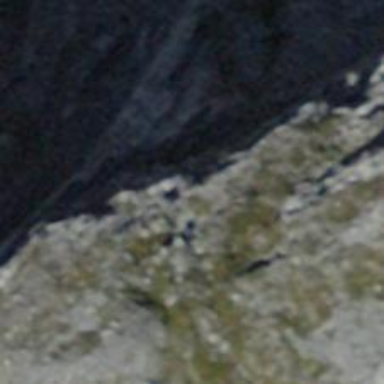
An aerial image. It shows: Natural cliff.